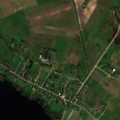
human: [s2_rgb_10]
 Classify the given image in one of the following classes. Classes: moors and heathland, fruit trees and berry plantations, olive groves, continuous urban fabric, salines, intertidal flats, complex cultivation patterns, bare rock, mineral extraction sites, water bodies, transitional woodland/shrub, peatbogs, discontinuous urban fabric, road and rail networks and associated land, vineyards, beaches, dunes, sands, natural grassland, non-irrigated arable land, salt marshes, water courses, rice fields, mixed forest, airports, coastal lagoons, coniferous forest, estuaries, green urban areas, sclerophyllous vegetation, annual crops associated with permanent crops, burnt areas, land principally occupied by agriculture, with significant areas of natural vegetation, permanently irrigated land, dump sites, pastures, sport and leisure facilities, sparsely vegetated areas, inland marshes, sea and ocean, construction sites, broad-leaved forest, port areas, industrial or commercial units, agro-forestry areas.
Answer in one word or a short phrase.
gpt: discontinuous urban fabric, non-irrigated arable land, complex cultivation patterns, water bodies